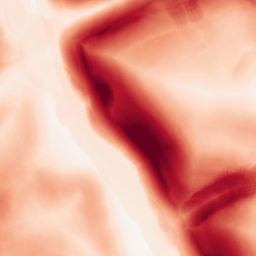
Category: morphological
Decomposition family: morphological_gradient
Decomposition parameters: size: 15
shape: disk
Upsampling method: lanczos
Upsampling parameters: scale: 8
Upsampling scale: 8